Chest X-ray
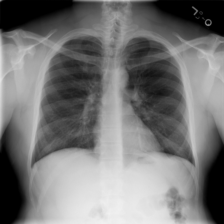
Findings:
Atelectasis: negative
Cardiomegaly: negative
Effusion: negative
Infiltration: negative
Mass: negative
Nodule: negative
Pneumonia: negative
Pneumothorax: negative
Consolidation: negative
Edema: negative
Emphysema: negative
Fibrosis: negative
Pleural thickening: negative
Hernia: negative